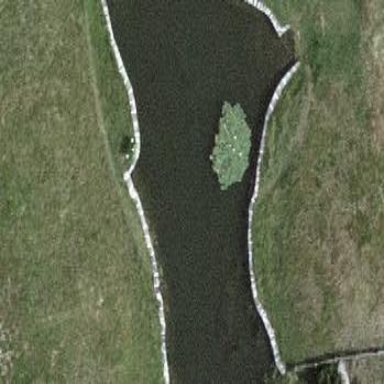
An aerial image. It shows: Pond surrounded by natural water.